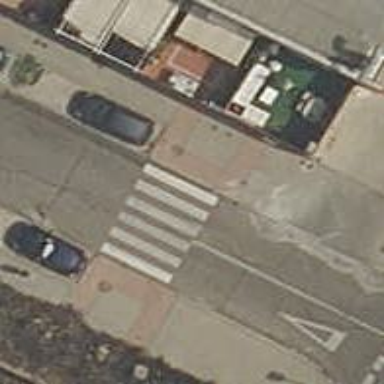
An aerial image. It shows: Zebra crossing on the road.